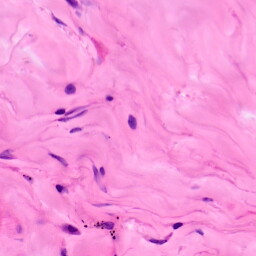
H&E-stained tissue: Lung